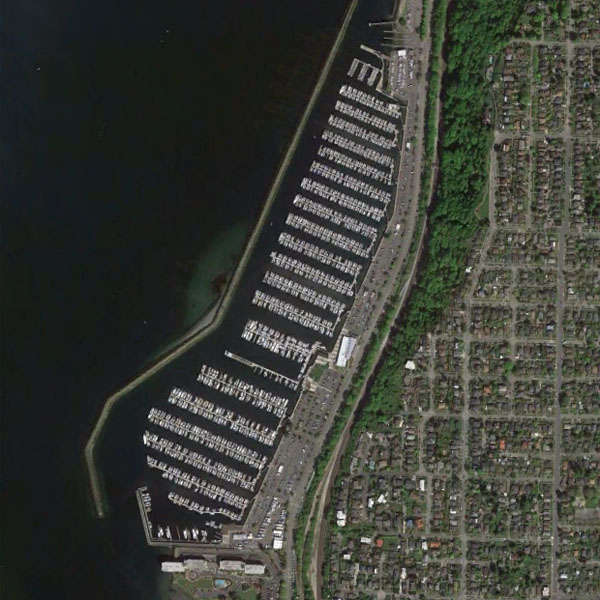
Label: Port